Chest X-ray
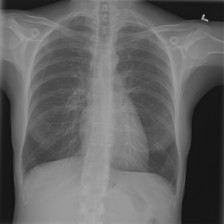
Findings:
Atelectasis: negative
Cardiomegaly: negative
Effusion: negative
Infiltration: negative
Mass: negative
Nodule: positive
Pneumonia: negative
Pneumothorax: negative
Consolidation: negative
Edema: negative
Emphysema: negative
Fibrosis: positive
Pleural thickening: positive
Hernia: negative